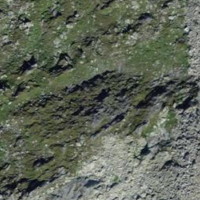
EUNIS habitat code: 48
Species observed at this site:
Pyrrhocorax graculus